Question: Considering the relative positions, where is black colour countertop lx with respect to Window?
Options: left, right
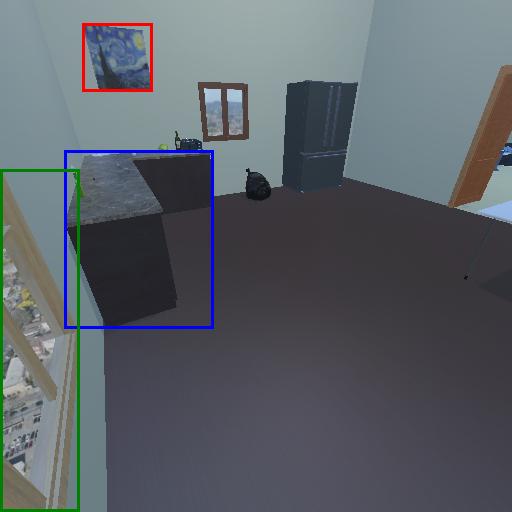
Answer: left